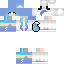
A female human skin with pale skin, wearing blonde long hair dressed in a blue tshirt and blue pants, featuring a closed mouth.